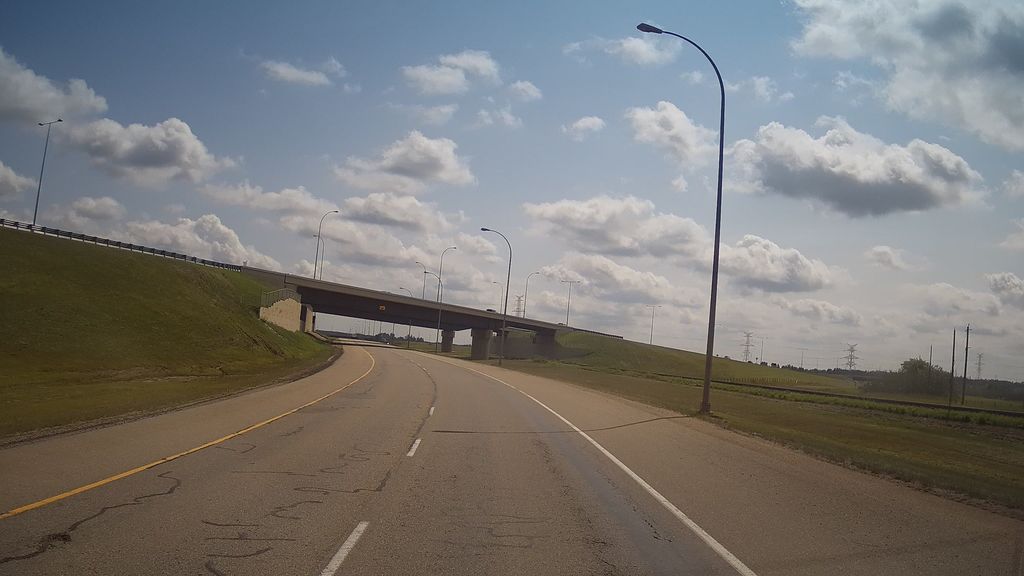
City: edmonton